Question: I was asked to port a Python application to PHP (and I'm not very fond of PHP).
The part I'm having trouble to port uses a set of monochromatic "template" images based on the wonderful <URL>. These template images are used to create an icon with custom background and foreground colors. PIL's Image.paste is used to "paste" the icon foreground with the selected color using the template Image as alpha mask. For example:

How can I replicate this in PHP? Is there any alternative besides doing it pixel-by-pixel?
[update]
I'm not proud of my PHP skills... What I've got so far:
'''
<?php
header('Content-type: image/png');
// read parameters: icon file, foreground and background colors
$bgc = sscanf(empty($_GET['bg']) ? 'FFFFFF' : $_GET['bg'], '%2x%2x%2x');
$fgc = sscanf(empty($_GET['fg']) ? '000000' : $_GET['fg'], '%2x%2x%2x');
$icon = empty($_GET['icon']) ? 'base.png' : $_GET['icon'];
// read image information from template files
$shadow = imagecreatefrompng("../static/img/marker/shadow.png");
$bg = imagecreatefrompng("../static/img/marker/bg.png");
$fg = imagecreatefrompng("../static/img/marker/" . $icon);
$base = imagecreatefrompng("../static/img/marker/base.png");
imagesavealpha($base, true); // for the "shadow"
// loop over every pixel
for($x=0; $x<imagesx($base); $x++) {
for($y=0; $y<imagesy($base); $y++) {
$color = imagecolorsforindex($bg, imagecolorat($bg, $x, $y));
// templates are grayscale, any channel serves as alpha
$alpha = ($color['red'] >> 1) ^ 127; // 127=transparent, 0=opaque.
if($alpha != 127) { // if not 100% transparent
imagesetpixel($base, $x, $y, imagecolorallocatealpha($base, $bgc[0], $bgc[1], $bgc[2], $alpha));
}
// repeat for foreground and shadow with foreground color
foreach(array($shadow, $fg) as $im) {
$color = imagecolorsforindex($im, imagecolorat($im, $x, $y));
$alpha = ($color['red'] >> 1) ^ 127;
if($alpha != 127) {
imagesetpixel($base, $x, $y, imagecolorallocatealpha($base, $fgc[0], $fgc[1], $fgc[2], $alpha));
}
}
}
}
// spit image
imagepng($base);
// destroy resources
foreach(array($shadow, $fg, $base, $bg) as $im) {
imagedestroy($im);
}
?>
'''
It's working and performance is not bad.
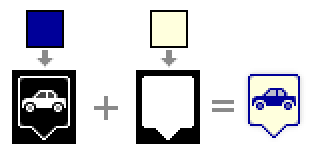
Answer: As per my comments, ImageMagick would be able to do this. However you've indicated that this may not be non-optimal for your use case, so consider using GD2. There's a demo on how to do <URL> on the PHP site.
I would guess that this can be done on any (fairly recent) default PHP installation.